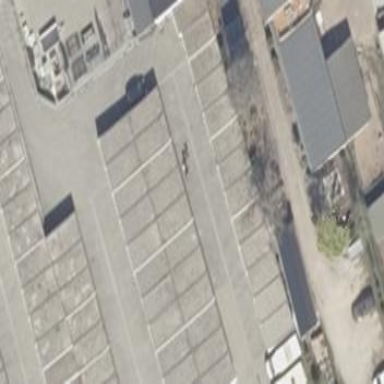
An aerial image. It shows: Group of garages.